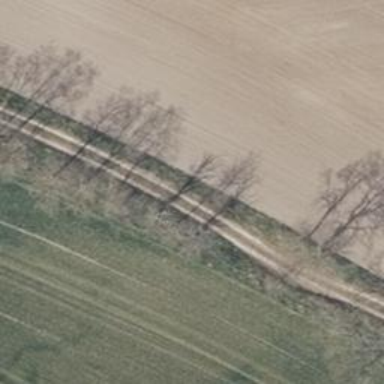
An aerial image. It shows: Deciduous broadleaved tree.